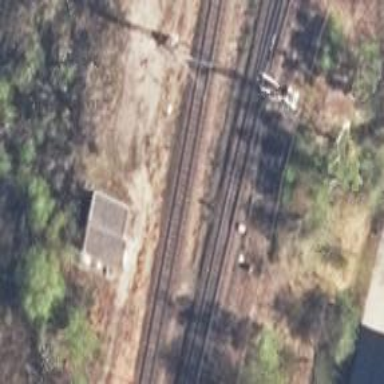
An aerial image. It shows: Rail line with electrified contact lines on embankment.